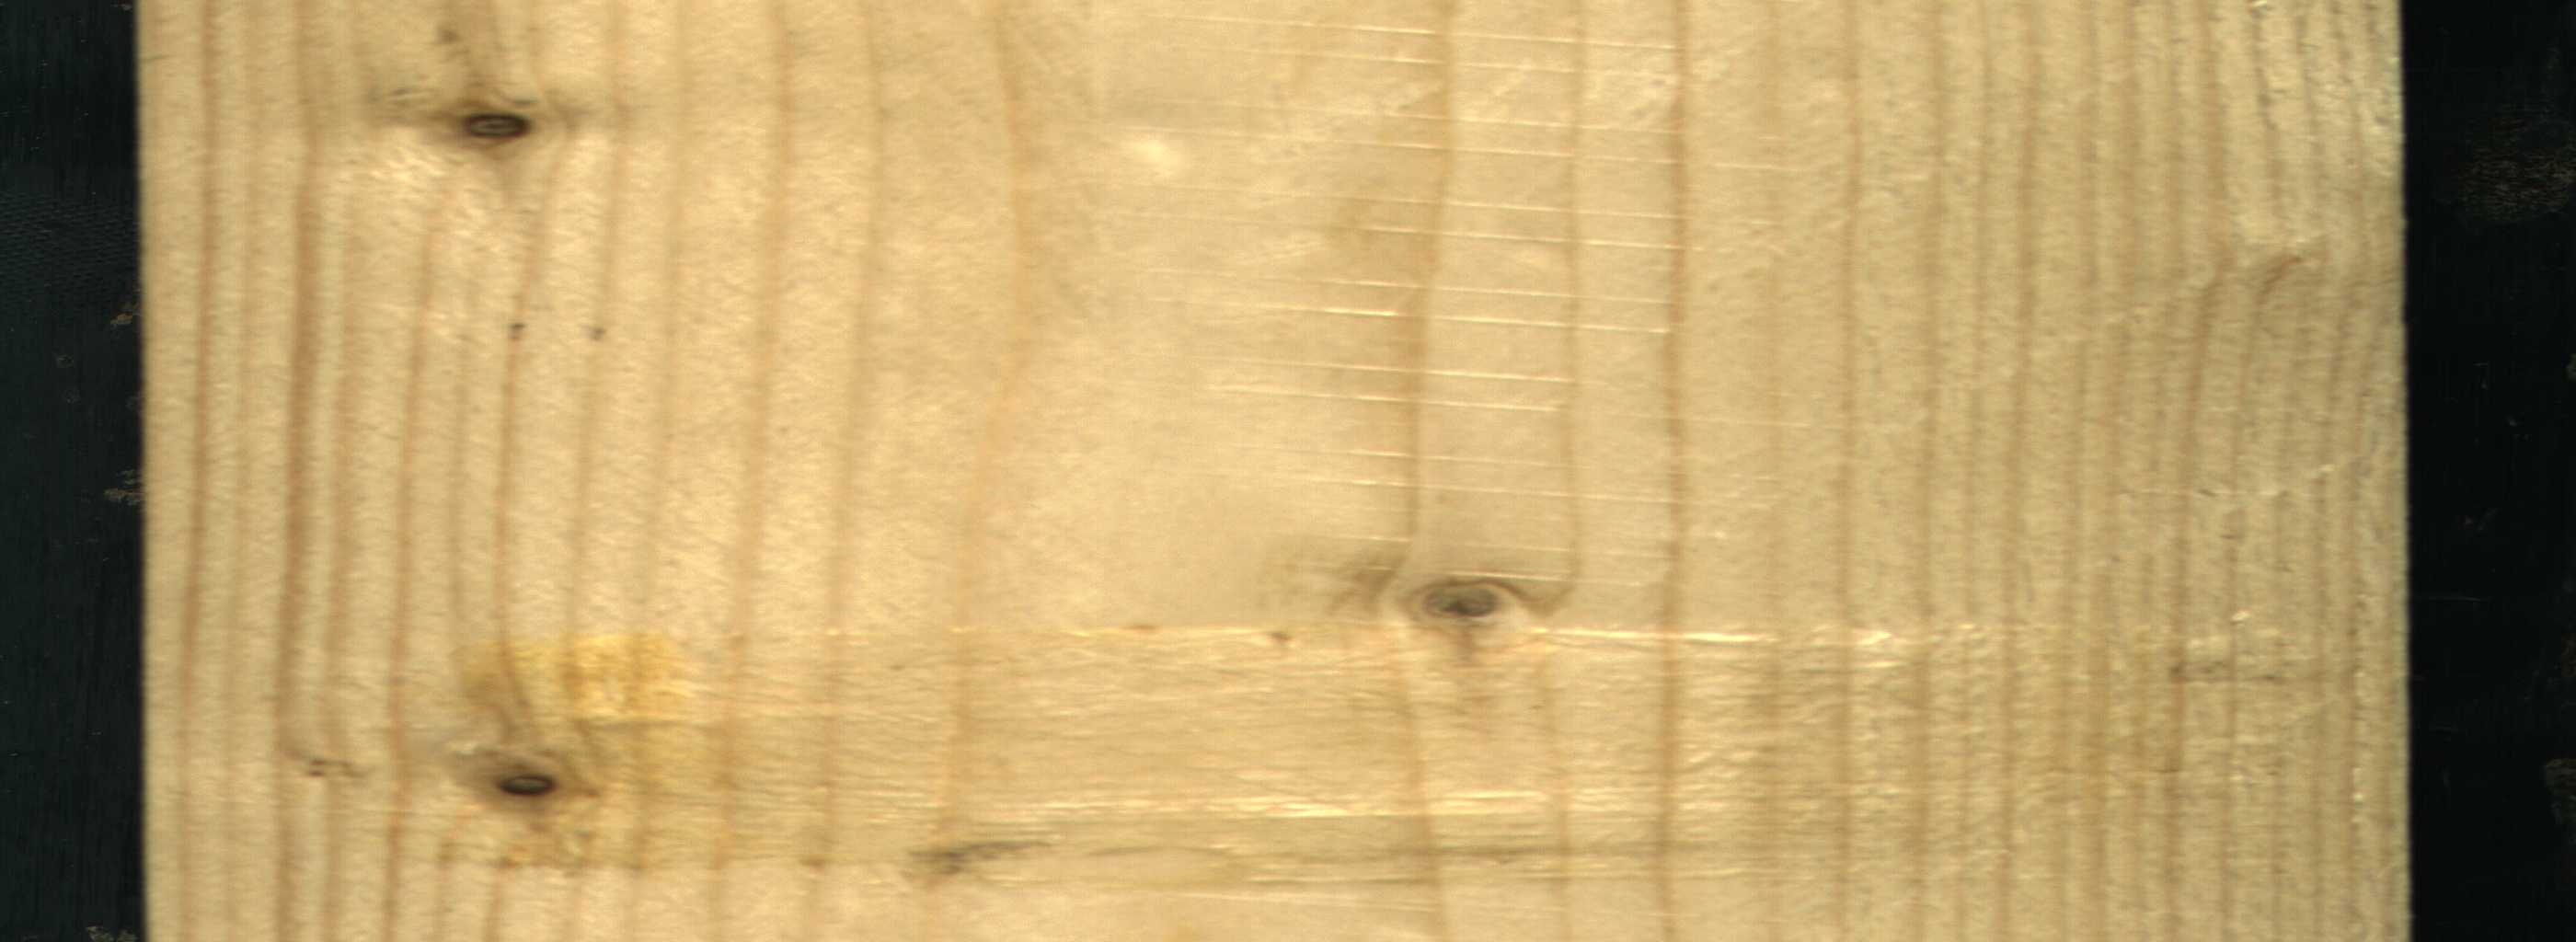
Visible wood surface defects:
Dead_Knot
Dead_Knot
Live_Knot